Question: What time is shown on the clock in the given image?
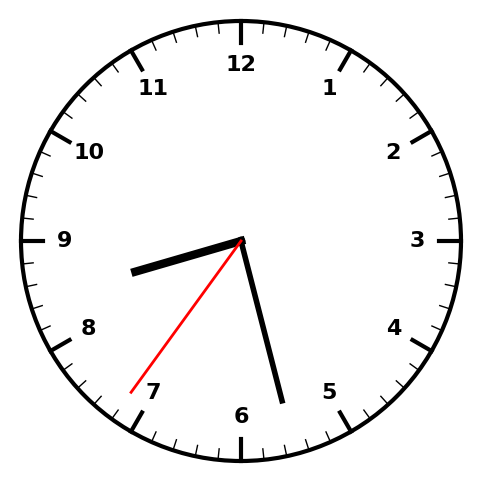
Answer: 08:27:36